Question: I have co-ordinates of two variables 'a' and 'b' of length 100,000 each and I have a text file containing the co-ordinates of several polygons.
To do so, I am trying to use <URL> which does it for one point and one polygon.
- - 'a and b'-
Now I have two problems facing me, which I don't know how to proceed with.
1. The text file containing the co-ordinates of the polygons looks like this: 020241-041200 4 30.83 -3.69 30.82 -3.69 30.82 -3.73 30.83 -3.73 020241-041200 12 30.91 -4.03 30.89 -4.03 30.85 -4.05 30.83 -4.07 30.82 -4.09 30.84 -4.16 30.89 -4.19 30.96 -4.16 30.97 -4.13 30.97 -4.08 30.95 -4.05 30.93 -4.04 Here (020241-041200) is the ID of the polygon, and (4) is the number of corners the polygon has, 30.83 is the X co-ordinate of the first corner and -3.69 is the Y co-ordinate of the first corner and so on. I want to skip the first two columns so that I can only consider the X,Y co-ordinates of the polygons. How do I do that?
2. The polygons are not of the same shape, as you can see, the second polygon has 12 corners compared to 4 in the first one.
THE 100,000 POINTS OF 'a and b' LOOK LIKE THIS
If there is any convenient way, other than the solution I have given above, it would also be useful.
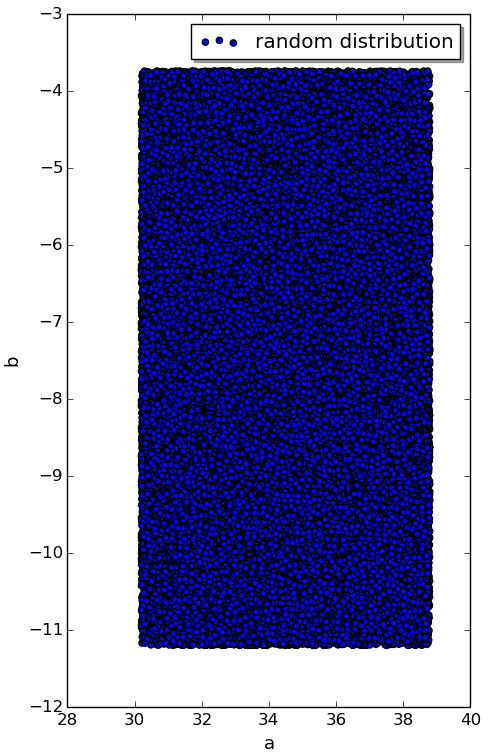
Answer: When you say "those points of a and b that are outside the polygons" do you mean outside of the polygons or outside of the polygons?
Here is:
1. A routine to read in the polygon points and create the appropriate data structure for use with the point_in_poly function.
2. A routine to check if a point is in any of the polygons.
Here is the routine to read the polygon points from a file:
'''
def readPolygons(path):
polygons = []
with open(path) as f:
for line in f: # (1)
words = [ float(y) for y in (line.split())[2:] ] # (2)
poly = zip (words[::2], words[1::2]) # (3)
if len(poly): # (4)
polygons.append(poly)
return polygons
'''
Each polygon is represented as a list of pairs of floats, and the routine returns a list of polygons.
Notes:
1. Iterate over all of the lines in the file.
2. Split the line into words, drop the first two words with [2:] and convert each word to a float.
3. Create a list of pairs, taking the 1st, 3rd, 5th, etc as the x coordinates and the 2nd, 4th, 6th, etc as the y coordinates.
4. Ignore blank lines.
Here is the routine to check if a point is in any polygon:
'''
def inAnyPolygon(x,y,polygons):
for p in polygons:
if point_in_poly(x,y,p):
return True
return False
'''
If your criteria is "in all the polygons", then use:
'''
def inAllPolygons(x,y,polygons):
for p in polygons:
if not point_in_poly(x,y,p):
return False
return True
'''
Update: if you have a list of points 'points', you can create another list containing those points which are not in any of the polygons with:
'''
outliers = []
for p in points:
(x,y) = p
if not inAnyPolygons(x,y,polygons):
outliers.append(p)
return outliers
'''
If 'a' and 'b' are lists of numbers representing the x and y coordinates respectively of the 100000 points, here is the code to find the outliers:
'''
outliers = []
for (x,y) in zip(a,b):
if not inAnyPolygons(x,y,polygons):
outliers.append((x,y))
return outliers
'''